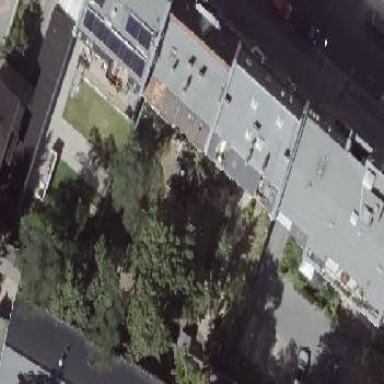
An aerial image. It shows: Building with apartments featuring unique double saltbox roof shape.